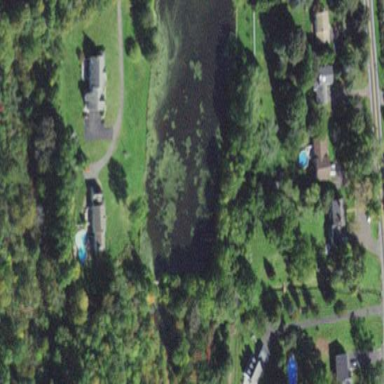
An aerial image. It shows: Pond with natural water.